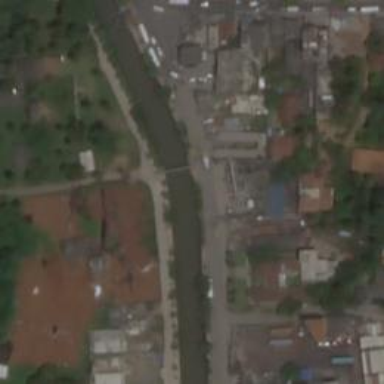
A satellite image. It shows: Residential road with bridge.